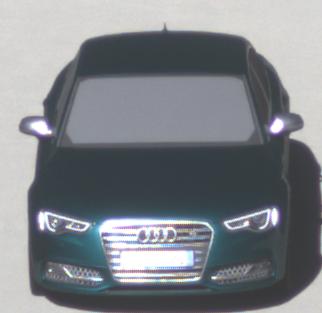
Make: Audi
Model: S5
Detailed model: F5
Model produced from: 2016
Model produced until: 2019
Doors: 2
Color: blue
Road condition: dry road
Daytime: midday
Contrast: high contrast